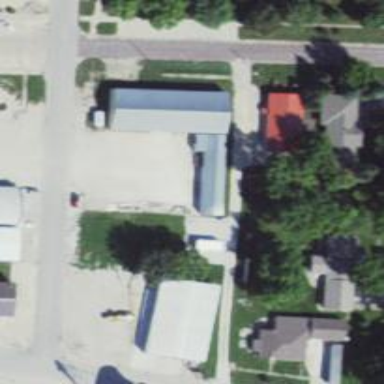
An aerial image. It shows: Alleyway designated as service road.